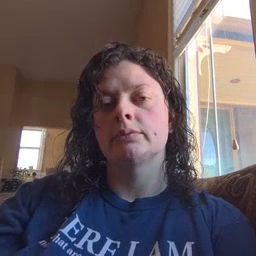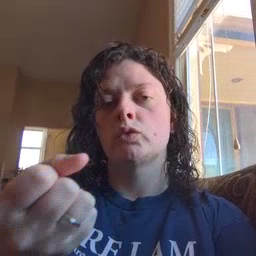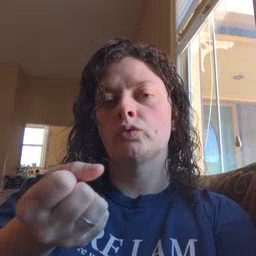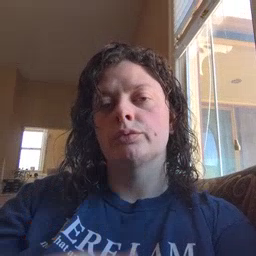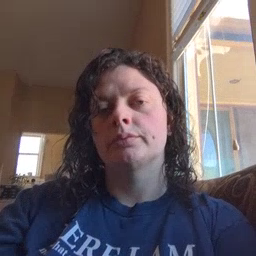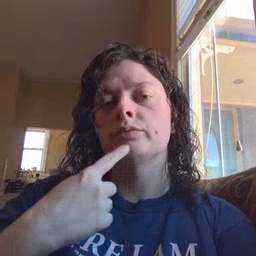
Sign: drawer